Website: bh-photo
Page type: billing-address
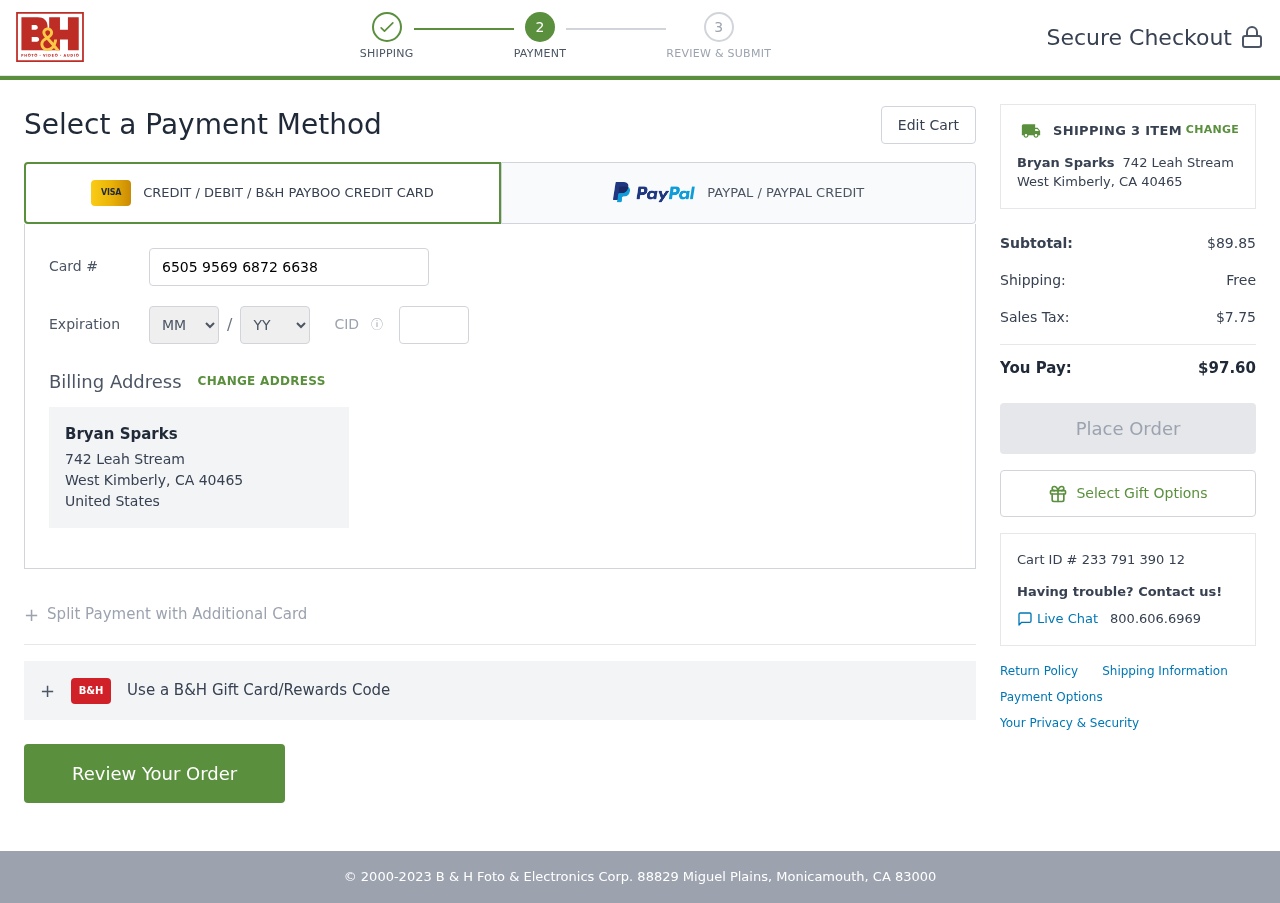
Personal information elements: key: PII_CARD_CVV
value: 857
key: PII_CARD_EXPIRY_MONTH
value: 09
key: PII_CARD_EXPIRY_YEAR
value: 29
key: PII_CARD_NUMBER
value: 6505 9569 6872 6638
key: PII_CITY_STATE_ZIP
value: West Kimberly, CA 40465
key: PII_COUNTRY
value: United States
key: PII_FULLNAME
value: Bryan Sparks
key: PII_STREET
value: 742 Leah Stream
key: PII_FULLNAME2
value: Bryan Sparks
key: PII_CITY
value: West Kimberly
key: PII_STATE_ABBR
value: CA
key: PII_POSTCODE
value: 40465
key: PII_POSTCODE_FULL
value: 40465
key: PII_CITY_STATE
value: West Kimberly, CA
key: PII_POSTCODE_NUMERIC
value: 40465
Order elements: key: ORDER_NUM_ITEMS
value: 3
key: ORDER_SUBTOTAL
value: $89.85
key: ORDER_SHIPPING_COST
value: Free
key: ORDER_TAX
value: $7.75
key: ORDER_TOTAL
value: $97.60
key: ORDER_ID
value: Cart ID # 233 791 390 12